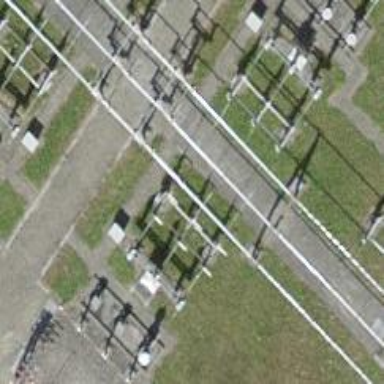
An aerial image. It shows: Busbar power line with 3 cables.